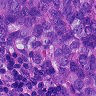
Metastatic tissue present: yes